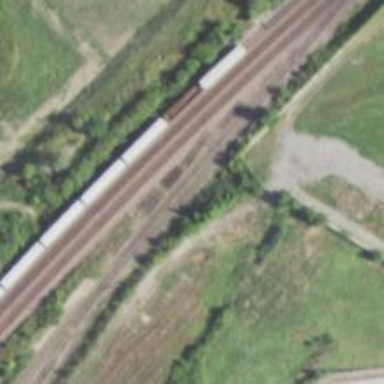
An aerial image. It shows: Railway yard used for servicing trains.